Question:
I have two designs for the UITableViewCells, one for the selected cells and other for the unselected cells. I can detect that a cell was selected and deselected in these events to modify their design:
'''
- (void)tableView:(UITableView *)tableView didSelectRowAtIndexPath:(NSIndexPath *)indexPath
- (void)tableView:(UITableView *)tableView didDeselectRowAtIndexPath:(NSIndexPath *)indexPath
'''
But when the user tap & hold a Cell, the cell is highlighted but none of these events are activated, so I cant repaint the shadows of the UITextLabels correctly because the UITitleLabels have the method: titleLabel.highlightedTextColor but not the method titleLabel.highlightedShadowColor.
In the image:
'''
1 - Unselected cell
2 - Selected cell
3 - Tap & hold cell, with ugly shadows.
'''
How can I detect the user tap & hold a cell?
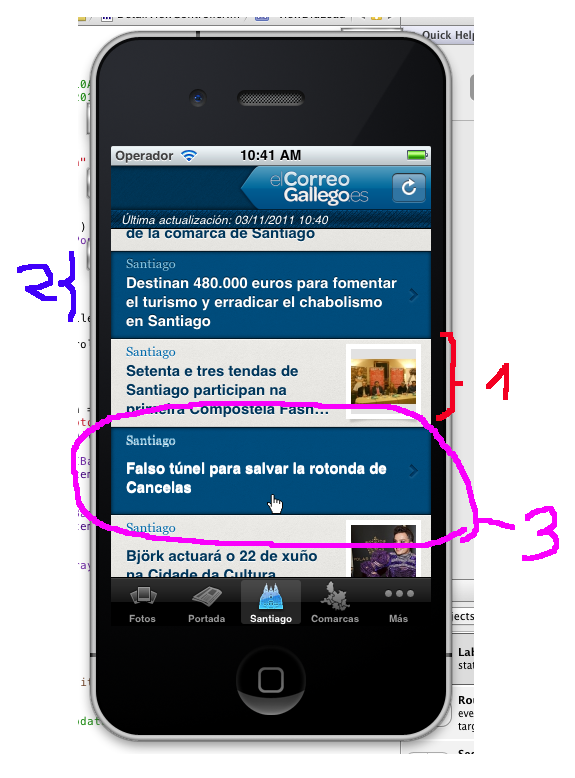
Answer: You could use a <URL> like this:
add the gesture to the cell in your 'cellForRowAtIndexPath:'
'''
UILongPressGestureRecognizer *twoSecPress = [[UILongPressGestureRecognizer alloc] initWithTarget:self action:@selector(handlePress:)];
[twoSecPress setMinimumPressDuration:2];
[cell addGestureRecognizer: twoSecPress];
[twoSecPress release];
'''
handle the selector
'''
-(void) handlePress:(UILongPressGestureRecognizer *)recognizer {
if (recognizer.state == UIGestureRecognizerStateBegan) {
UITableViewCell *cellView=(UITableViewCell *)recognizer.view;
//do your stuff
}
}
'''
(Not tested).